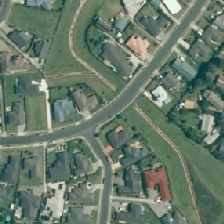
Land cover: urban_build_up